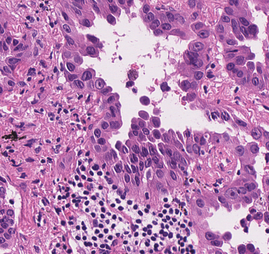
Tumor epithelial tissue: yes
Tumor-associated stroma tissue: yes
Normal tissue: no